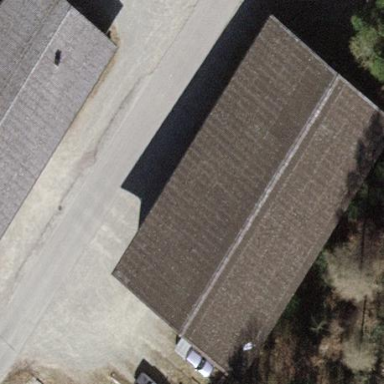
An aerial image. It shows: View of roof of building.